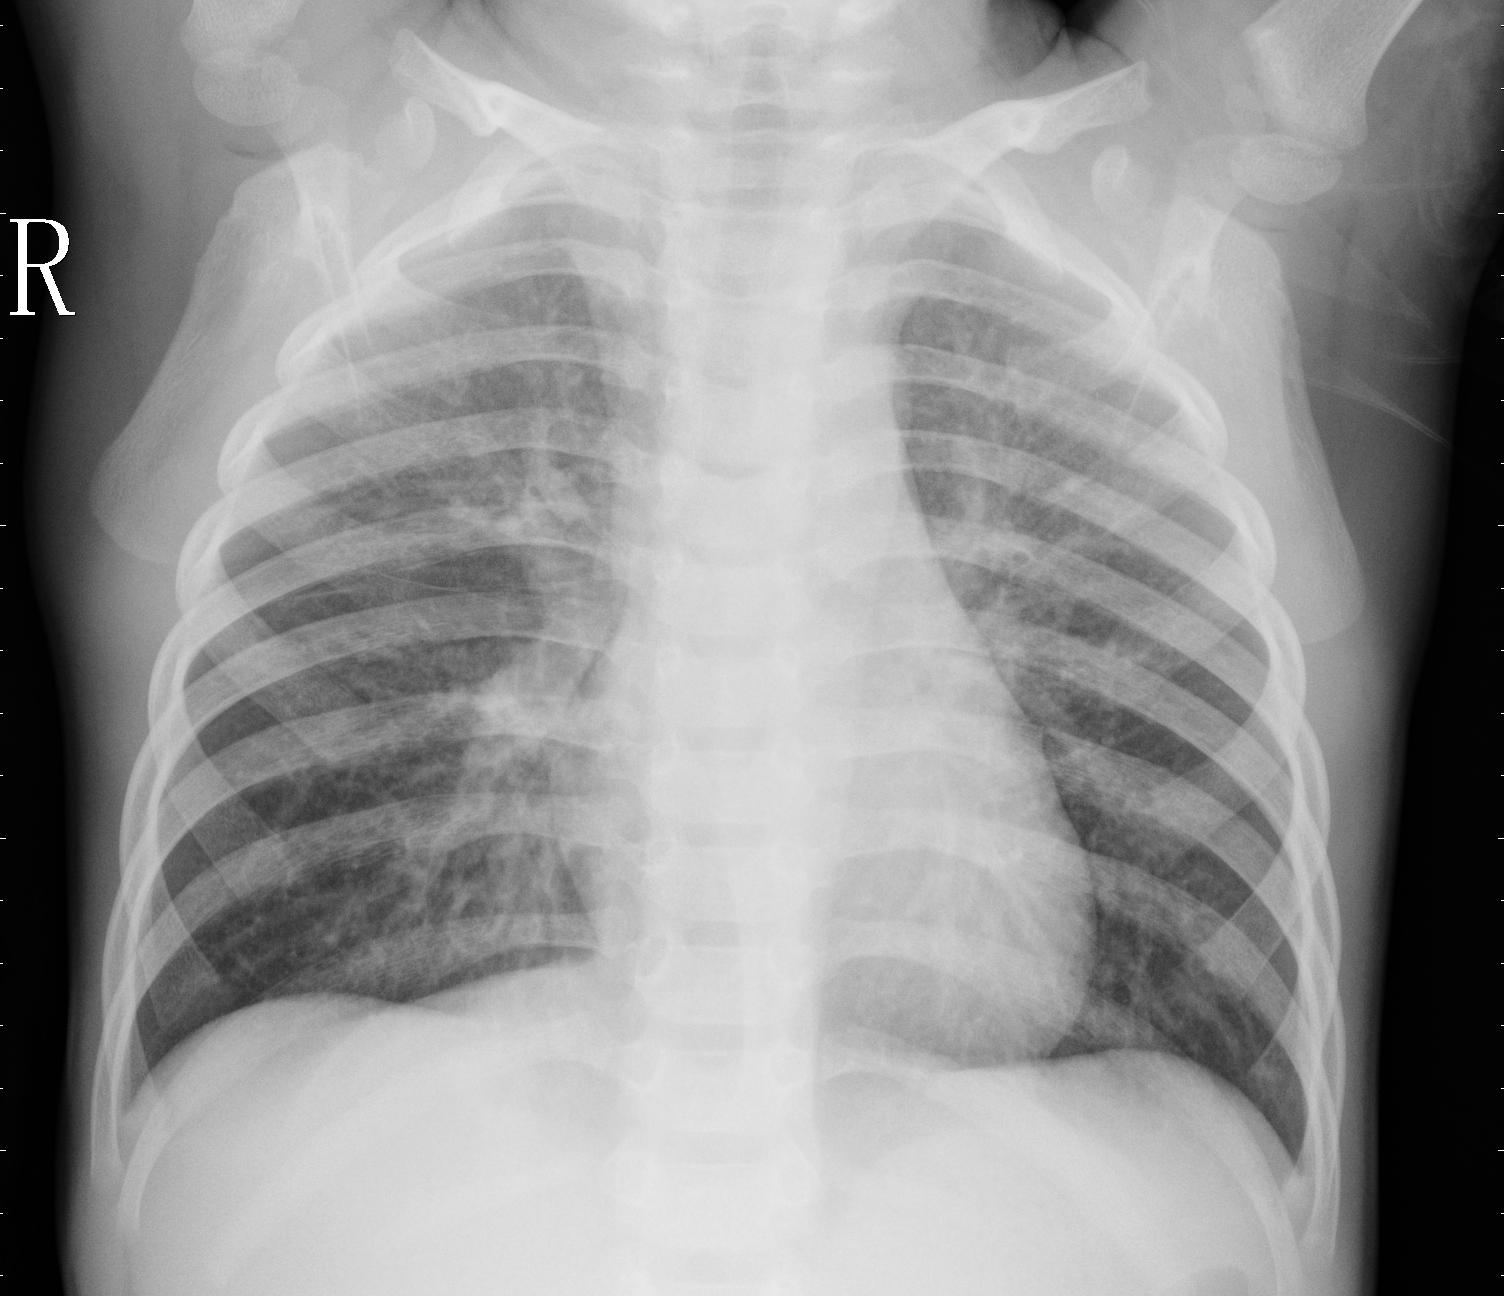
Diagnosis: PNEUMONIA